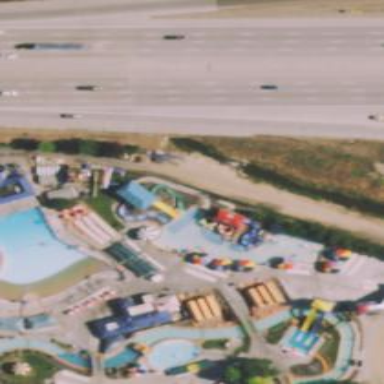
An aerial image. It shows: Water slide attraction.